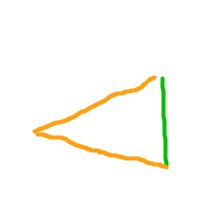
Shape: triangle